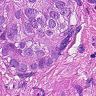
Metastatic tissue present: yes